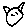
Label: cat